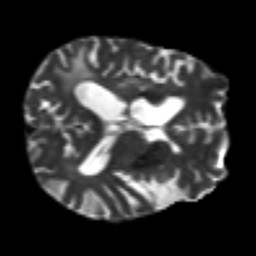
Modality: T2w
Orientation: axial
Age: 80
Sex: female
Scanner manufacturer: siemens
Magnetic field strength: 3 T
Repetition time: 7.3 s
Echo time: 0.087 s